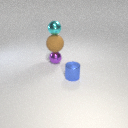
small cyan metal sphere above small purple metal sphere